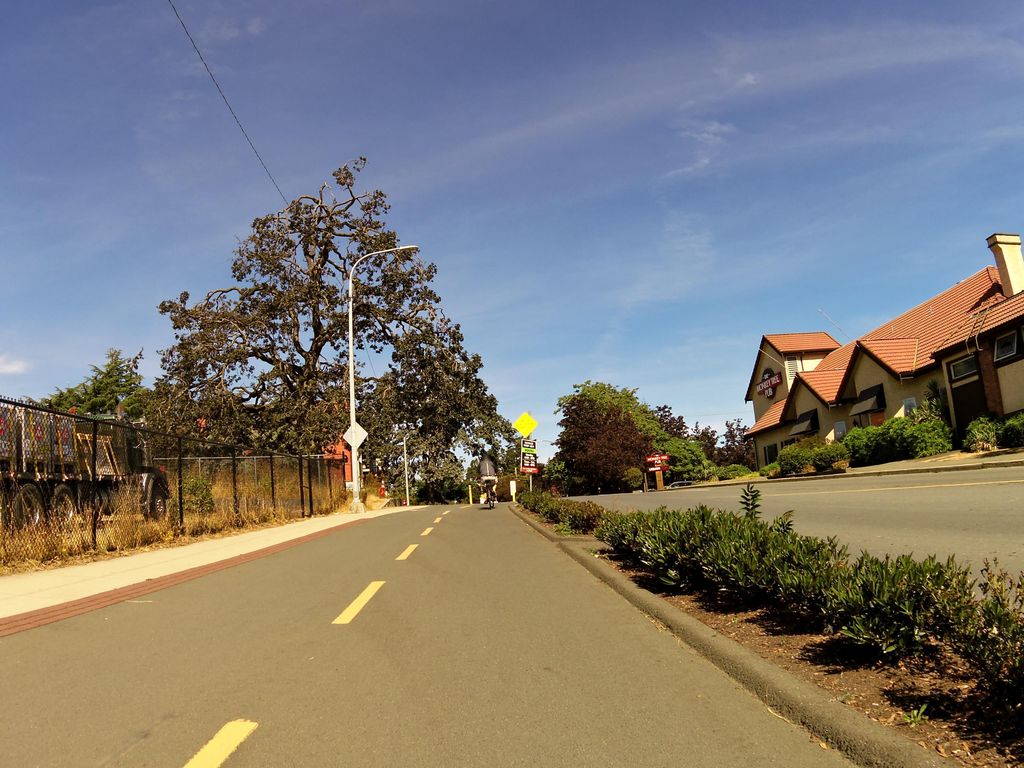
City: victoria